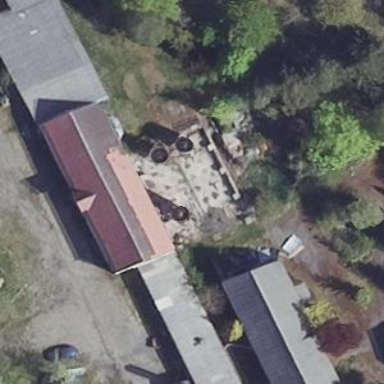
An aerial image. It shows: Shed.